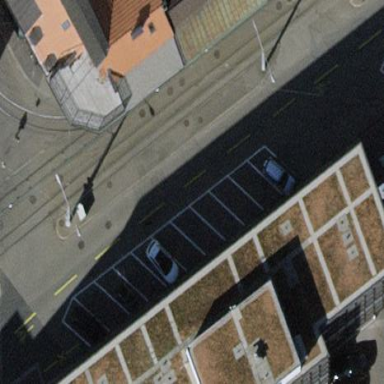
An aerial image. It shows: Parking lane for vehicles.